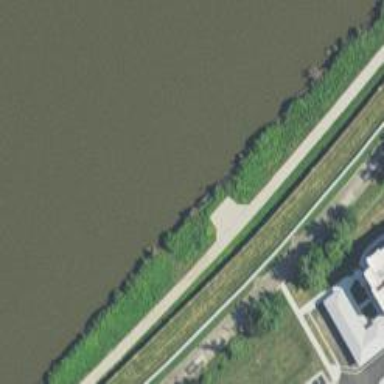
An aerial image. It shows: Cycleway.